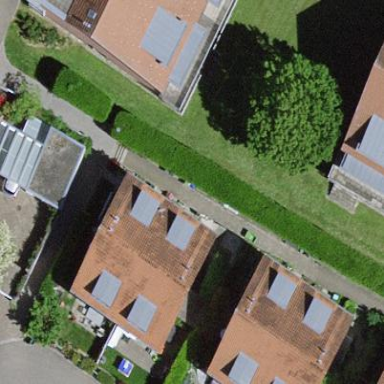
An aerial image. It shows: Simple and straightforward house.